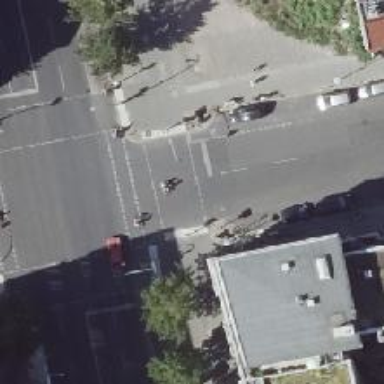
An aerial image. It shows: Asphalt footway with crossing controlled by traffic signals.